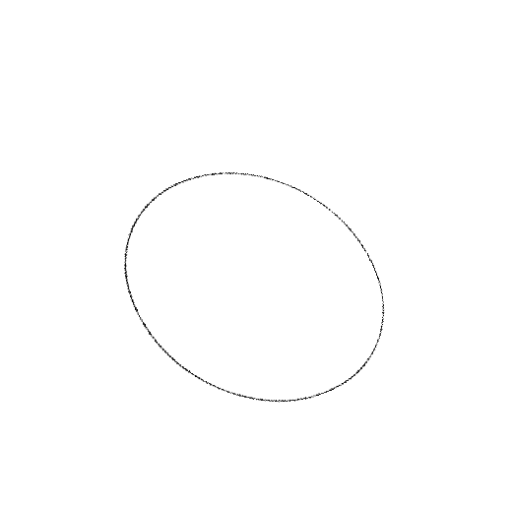
Crossing number: 0